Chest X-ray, PA view. Patient: 46 years old, sex M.
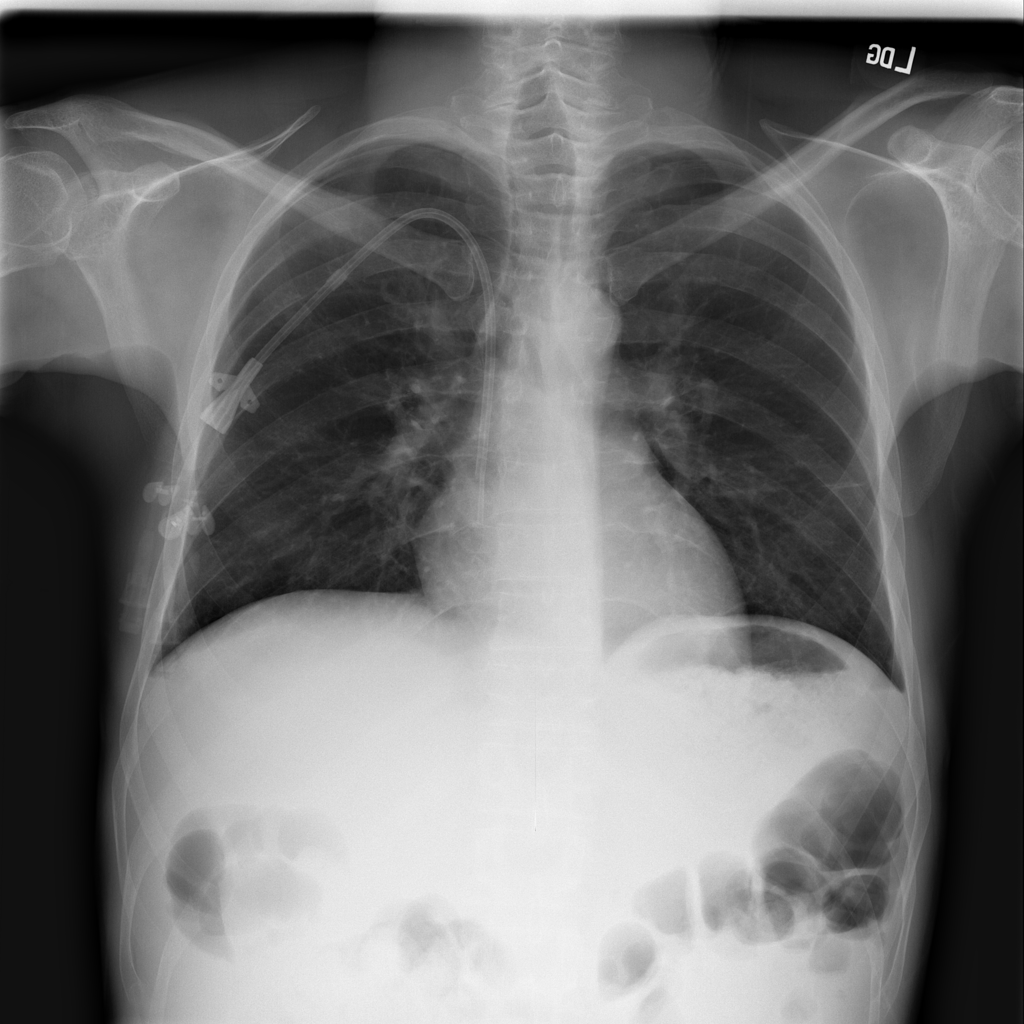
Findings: No Finding